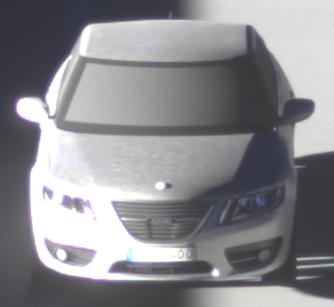
Make: Saab
Model: 5-Sep
Detailed model: 9-5 1.6T
Model produced from: 2010/06
Model produced until: 2011/12
Doors: 4
Color: white
Road condition: dry road
Daytime: sunrise or sunset
Contrast: high contrast